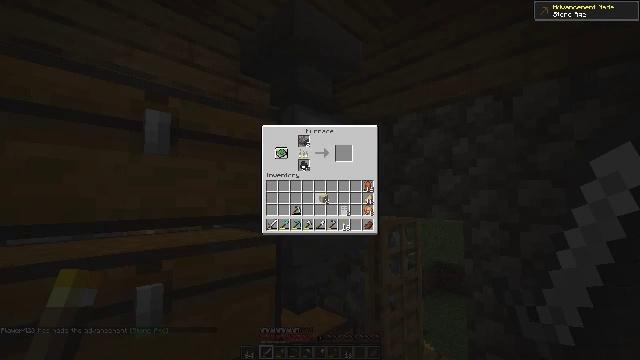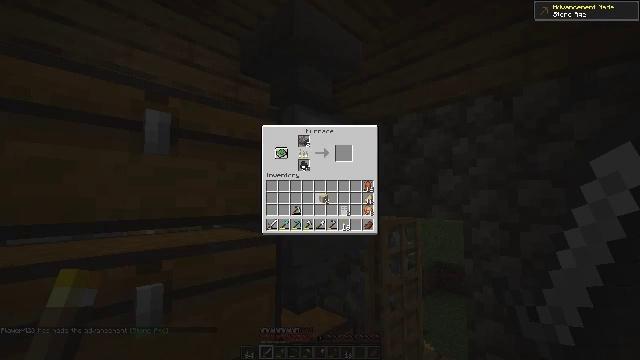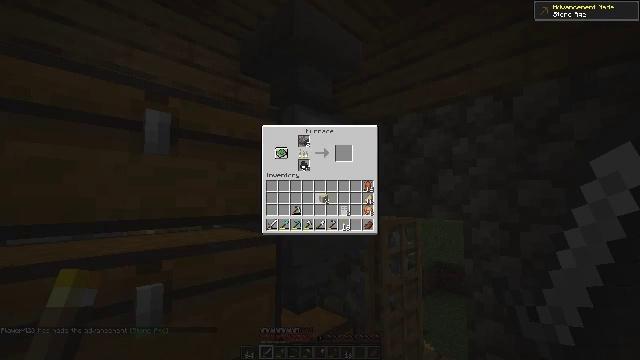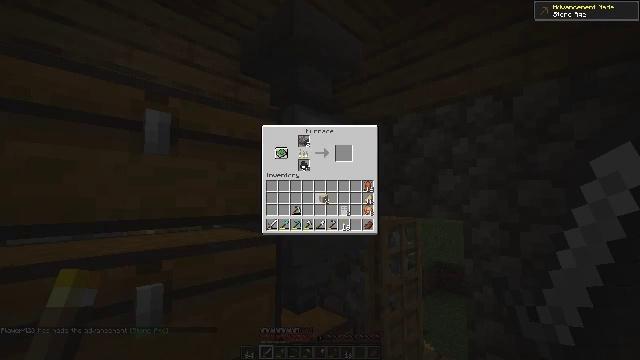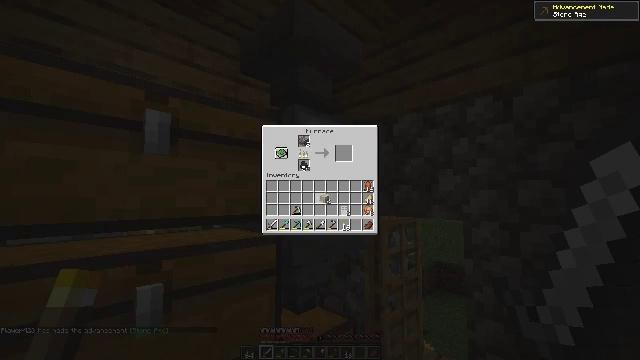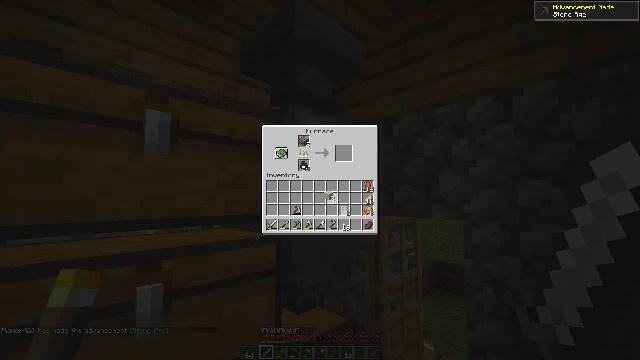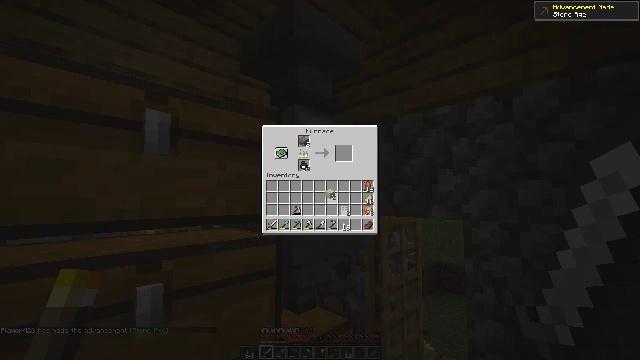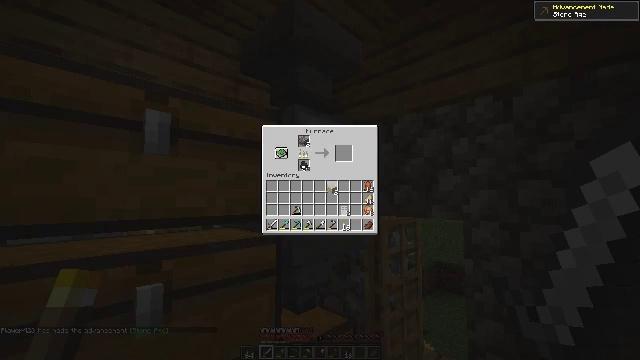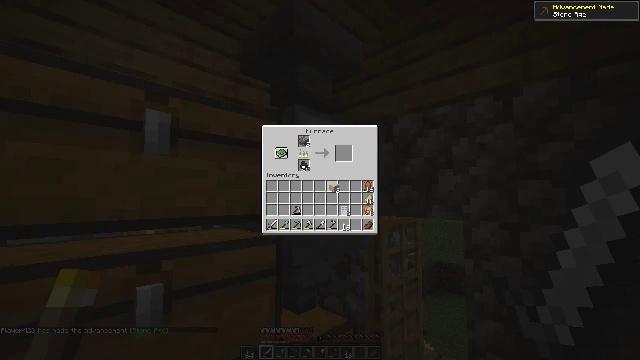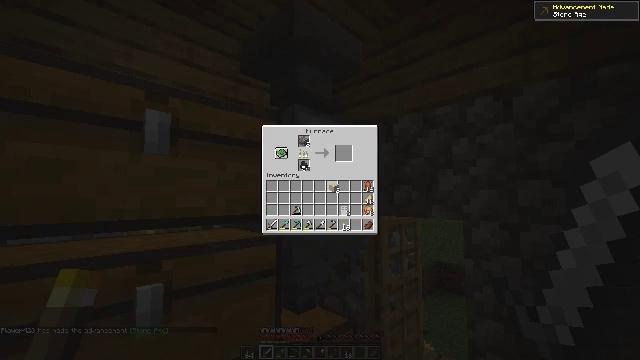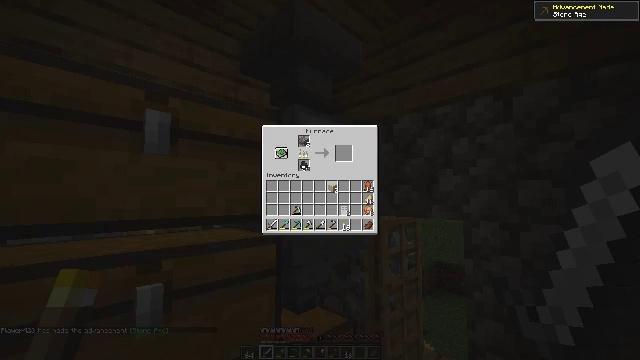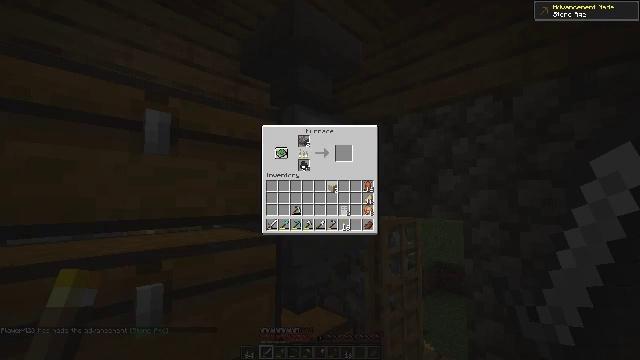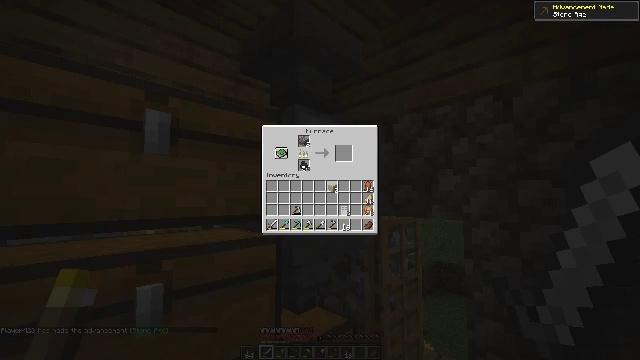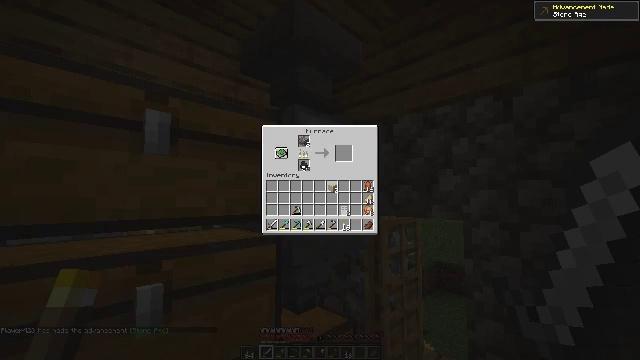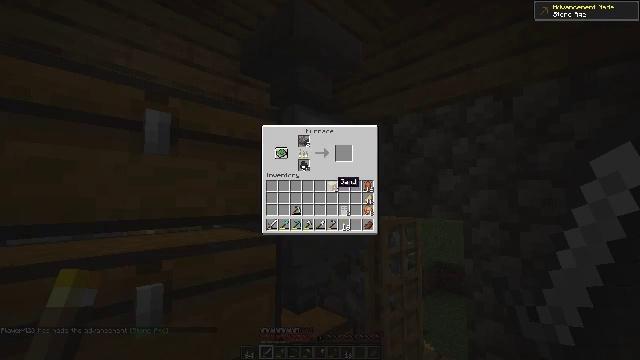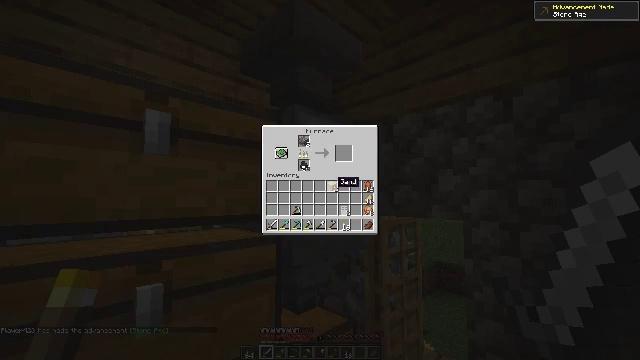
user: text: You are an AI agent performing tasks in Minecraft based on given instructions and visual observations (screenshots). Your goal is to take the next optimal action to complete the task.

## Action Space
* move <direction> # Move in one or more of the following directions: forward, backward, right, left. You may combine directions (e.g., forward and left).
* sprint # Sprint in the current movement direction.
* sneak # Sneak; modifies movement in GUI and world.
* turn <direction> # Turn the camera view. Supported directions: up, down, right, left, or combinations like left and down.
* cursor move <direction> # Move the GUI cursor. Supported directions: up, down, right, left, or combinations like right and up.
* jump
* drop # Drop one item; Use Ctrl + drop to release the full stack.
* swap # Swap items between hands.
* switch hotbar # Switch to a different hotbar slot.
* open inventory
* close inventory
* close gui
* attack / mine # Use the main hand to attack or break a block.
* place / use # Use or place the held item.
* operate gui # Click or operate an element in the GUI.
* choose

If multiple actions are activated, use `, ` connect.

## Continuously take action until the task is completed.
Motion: motion action
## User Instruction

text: Craft a stone button.
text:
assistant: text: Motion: no_op
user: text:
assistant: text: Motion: no_op
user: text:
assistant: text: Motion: no_op
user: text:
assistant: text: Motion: no_op
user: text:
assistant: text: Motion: no_op
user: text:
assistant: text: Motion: no_op
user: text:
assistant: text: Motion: no_op
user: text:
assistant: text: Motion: no_op
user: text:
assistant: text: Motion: no_op
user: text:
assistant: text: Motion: attack / mine
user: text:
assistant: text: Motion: attack / mine
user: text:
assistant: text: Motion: attack / mine
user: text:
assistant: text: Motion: attack / mine
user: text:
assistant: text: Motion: no_op
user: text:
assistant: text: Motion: no_op
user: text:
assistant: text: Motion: no_op
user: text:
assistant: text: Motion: no_op
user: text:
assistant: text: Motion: no_op
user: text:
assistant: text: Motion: no_op
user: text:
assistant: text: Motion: no_op
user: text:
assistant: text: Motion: no_op
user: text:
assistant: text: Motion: no_op
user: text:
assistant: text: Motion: turn left and up
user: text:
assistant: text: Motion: turn left and up
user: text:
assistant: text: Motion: turn left and up
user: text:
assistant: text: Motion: no_op
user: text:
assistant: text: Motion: turn left
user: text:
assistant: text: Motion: use / place
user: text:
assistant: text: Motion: use / place
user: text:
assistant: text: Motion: turn right, use / place